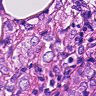
Metastatic tissue present: yes